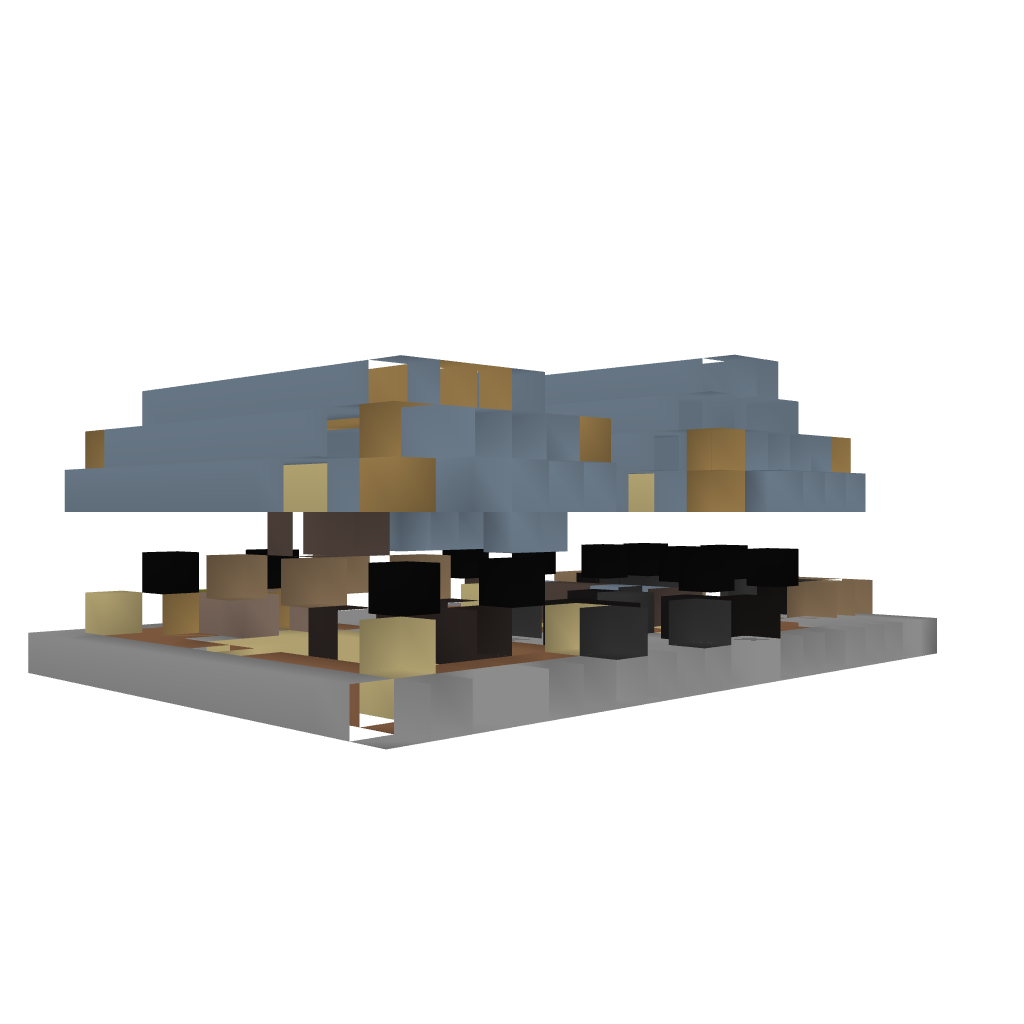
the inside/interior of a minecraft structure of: House #2